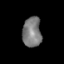
Tissue: skin
Cell type: Epithelial cells
Senescence score: 0.8125
Nuclear area (px): 553
Mean DAPI intensity: 123.081